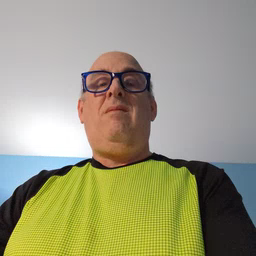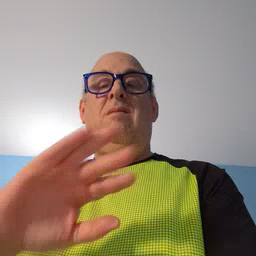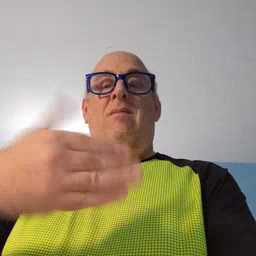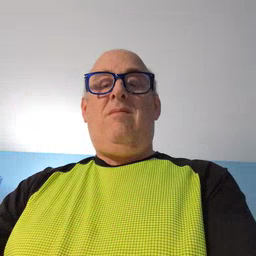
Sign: all